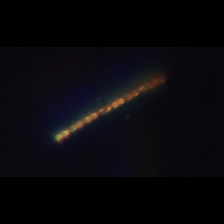
Taxon: Skeletonema
Group: Diatoms